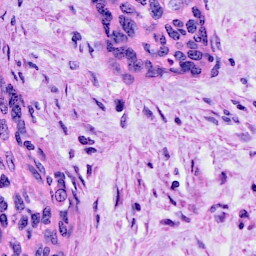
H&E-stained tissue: Cervix